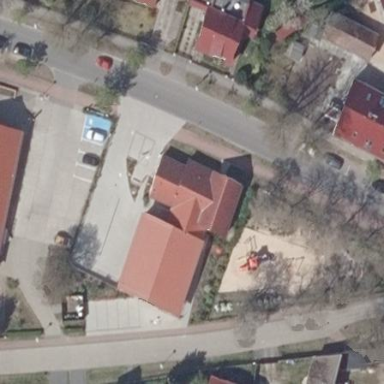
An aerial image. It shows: Fire station building.